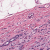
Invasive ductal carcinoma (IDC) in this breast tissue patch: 0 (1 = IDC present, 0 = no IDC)